Current action and preconditions to check: path_clear

Your task: For each precondition in the list above, predict whether it will hold at this action.

Consider the current scene as observed from the mobile robot's camera, and analyze the predicted future states of all dynamic agents (e.g., people, animals, vehicles, or any moving entities) within the NEXT SECOND.

IMPORTANT: Only answer "very likely" if you are absolutely certain—based on strong, clear evidence—that a dynamic agent will violate the precondition in the predicted future state. Do NOT answer "very likely" for unlikely, ambiguous, or low-probability risks.

Ask yourself for each precondition: Is there a high probability, with clear and convincing evidence, that the predicted future states of any dynamic agent will interfere with the predicted future state of the currently executing action within the NEXT SECOND, causing that precondition to fail?

Assess the risk level based on these predictions. Use "likely" or "very likely" if motions create a clear risk of interference.

Use "neutral" or "improbable" if agents are nearby but their predicted paths are clearly diverging or non-conflicting.

Failure Risk Categories: "very improbable", "improbable", "neutral", "likely", "very likely"

Answer Format: Output ONLY the probability_of_failure value from these categories: "very improbable", "improbable", "neutral", "likely", "very likely"

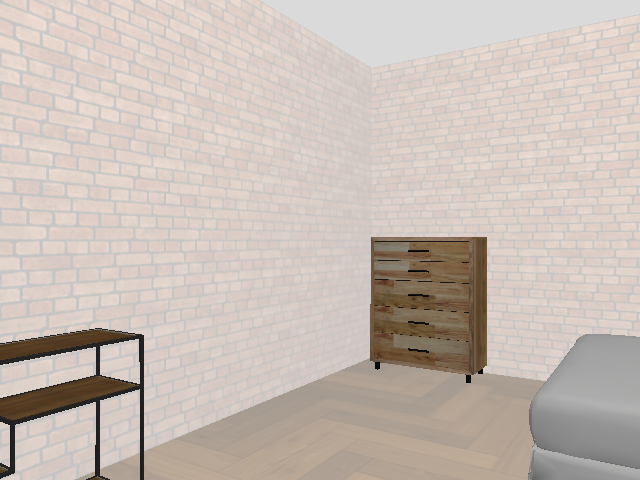

Answer: very improbable